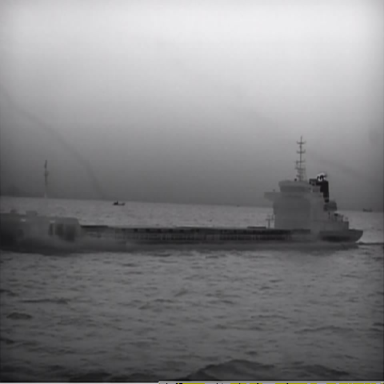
There is a liner in the infrared image.